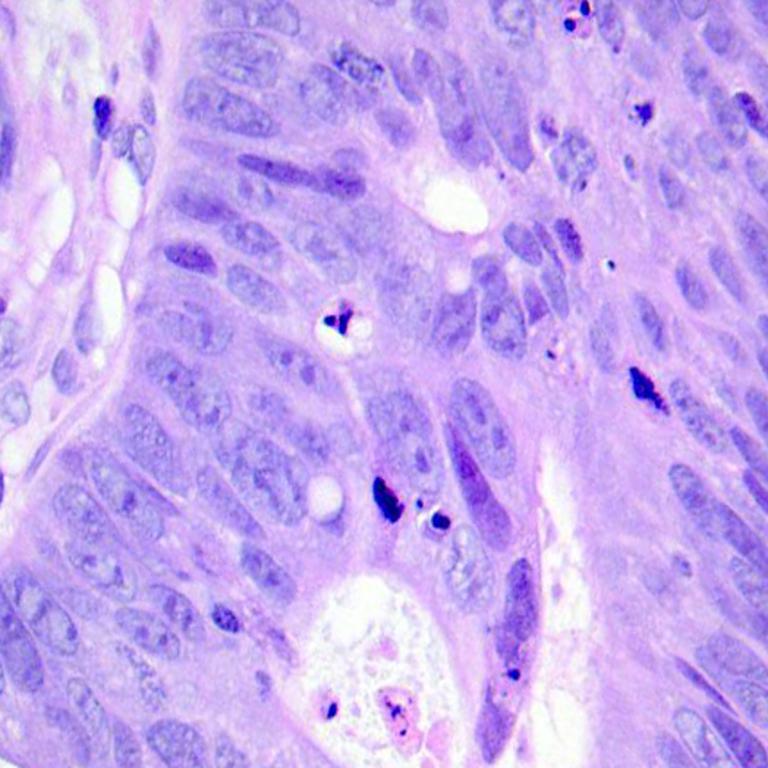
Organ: colon
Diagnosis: adenocarcinomas